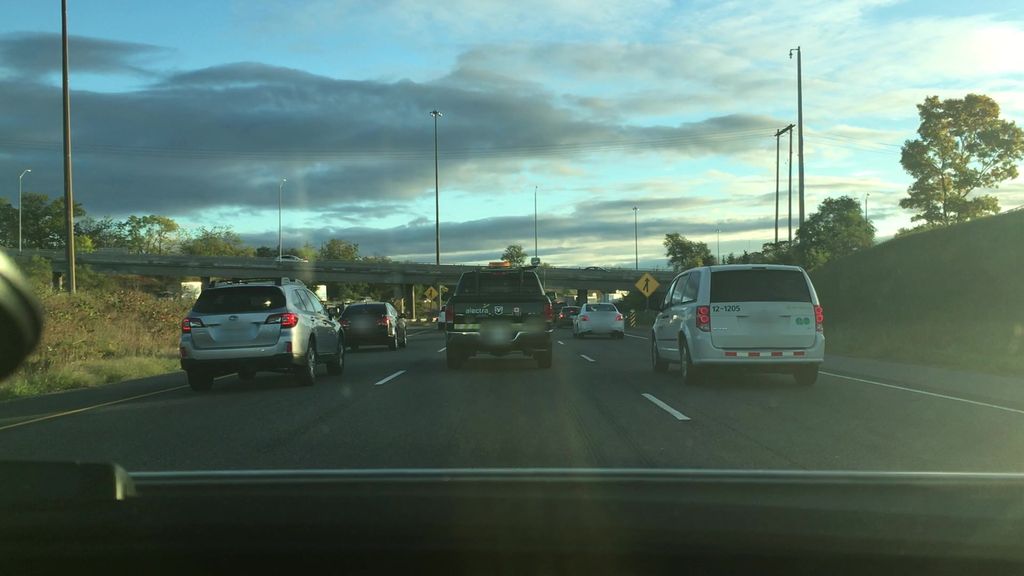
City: hamilton